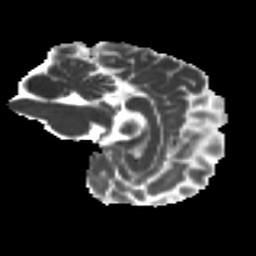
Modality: MD
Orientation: sagittal
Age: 43
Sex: male
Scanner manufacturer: ge
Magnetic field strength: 3 T
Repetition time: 7.8 s
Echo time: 0.0611 s